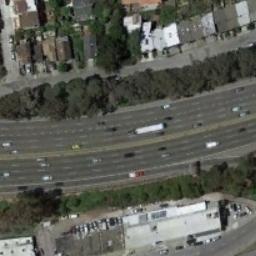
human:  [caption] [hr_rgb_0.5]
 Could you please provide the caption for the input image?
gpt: A freeway with a small bend goes through the block and green belts are on both sides of the freeway .

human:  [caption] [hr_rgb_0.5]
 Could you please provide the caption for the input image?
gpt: The freeway is between the parking lot and some houses .

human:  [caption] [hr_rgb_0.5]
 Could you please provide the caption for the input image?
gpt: There are many buildings and roads and green plants on both sides of the freeway, And there are many cars on the freeway .

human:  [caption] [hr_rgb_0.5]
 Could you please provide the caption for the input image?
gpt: The highway is lined with trees .

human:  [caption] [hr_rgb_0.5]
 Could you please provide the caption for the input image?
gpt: There are green belts along the freeway with many buildings beside .